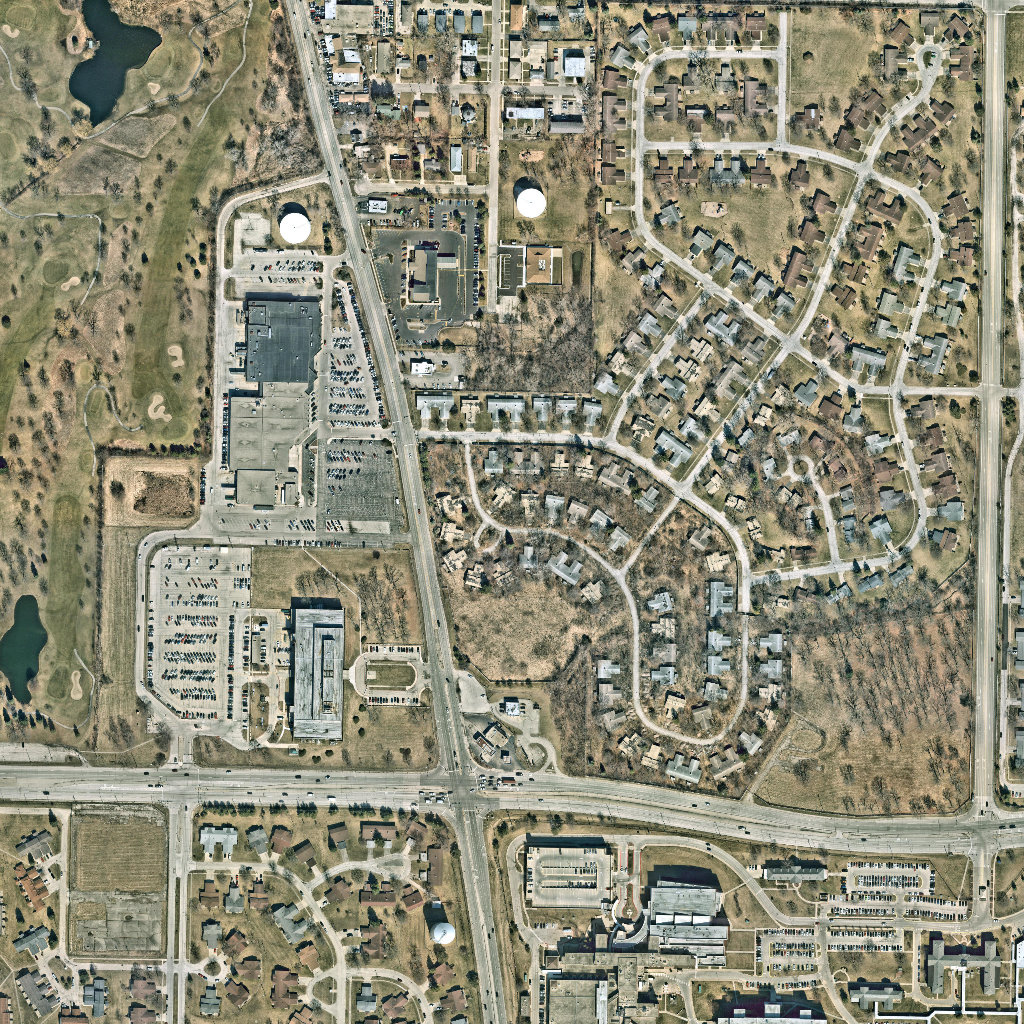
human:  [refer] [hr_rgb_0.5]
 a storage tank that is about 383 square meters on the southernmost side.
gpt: <box>[[41, 89, 44, 92, 0]]</box>